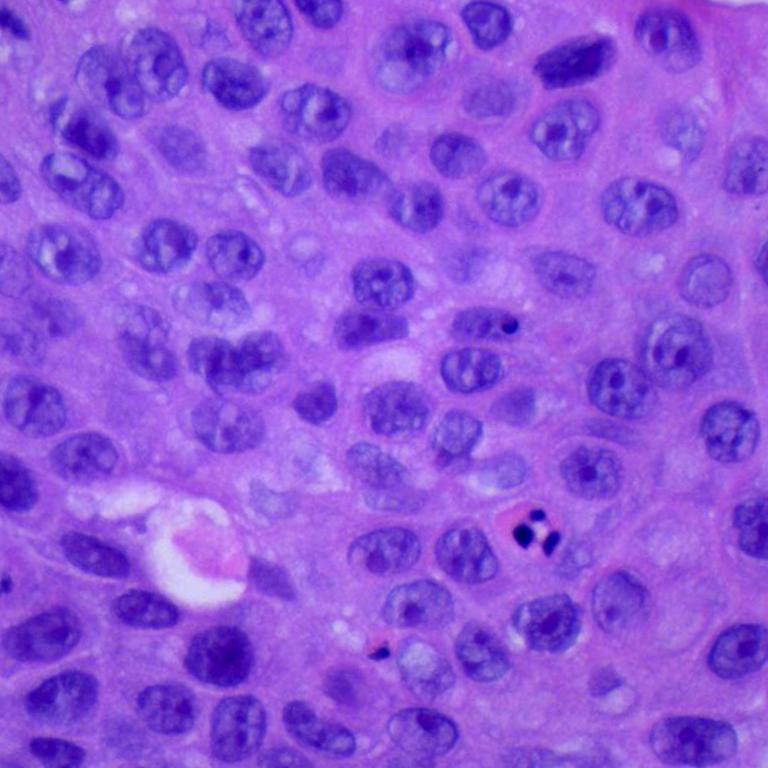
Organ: lung
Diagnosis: squamous carcinomas